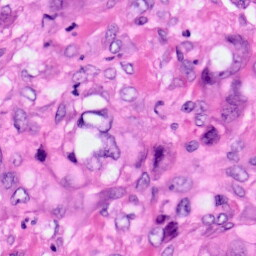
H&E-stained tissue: Pancreatic